Question: In a jQuery Mobile page, I need an header with a "back" button, a centered image as the page title and a right button that is ideed a square image.
Both images have the same height.
I likely managed to get what I want with the following code:
'''
<div data-role="page">
<div data-role="header">
<a class="ui-btn ui-icon-arrow-l ui-btn-icon-notext"></a>
<img src="http://placehold.it/120x35/096/fff.png" class="ui-title"/>
<img src="http://placehold.it/35x35/096/fff.png" class="ui-btn-right"/>
</div>
</div>
'''
> <URL>
but it seems the three elements in the header do not properly align vertically.
This is the vertical alignment I'd like to achieve:

Many thanks!
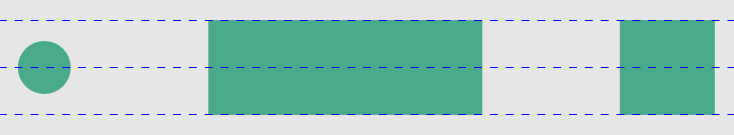
Answer: To vertical align elements, It can be very easy to use 'inline-block'.
'''
a, img {
display: inline-block;
vertical-align: middle;
}
a {
width: 15px;
height: 15px;
background: red;
}
'''
'''
<div data-role="page">
<div data-role="header">
<a class="ui-btn ui-icon-arrow-l ui-btn-icon-notext"></a>
<img src="http://placehold.it/120x35/096/fff.png" class="ui-title"/>
<img src="http://placehold.it/35x35/096/fff.png" class="ui-btn-right"/>
</div>
</div>
'''
To make it work with the jQuery Mobile style, you'll have to overwrite some default rules. the left and right buttons are being set as absolute position, so we can use css 'transform' to make them always vertically middle aligned . See the demo as follows.
'''
.ui-title {
display: inline-block !important;
vertical-align: middle !important;
}
.ui-btn-left,
.ui-btn-right {
top: 50% !important;
transform: translateY(-50%) !important;
}
'''
<URL>